Question: I have a background pattern which can be easily repeated. The problem is i have a shadow to the bottom of the background and to the right of the background. How do I repeat such an image? I thought I can probably cut the piece from the right and overlap that right shadow. Or using whole image is the only solution?

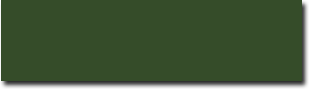
Answer: My suggestion is to use 'box-shadow' css property to apply the shadows for your element instead repeat an image for the shadows also. You can use the following to make the shadows like your example:
'''
-moz-box-shadow: 5px 5px 10px #000; /* FF3.5+ */
-webkit-box-shadow: 5px 5px 10px #000; /* Saf3.0+, Chrome */
box-shadow: 5px 5px 10px #000; /* Opera 10.5, IE9 */
'''
Of course, as you see these properties doesn't support internet explorer 8 and below but you can use <URL>, a script that bring you some css3 properties to internet explorer. Is something that I often use.
<URL>
An alternative is to use a jquery solution from the <URL> that exist.